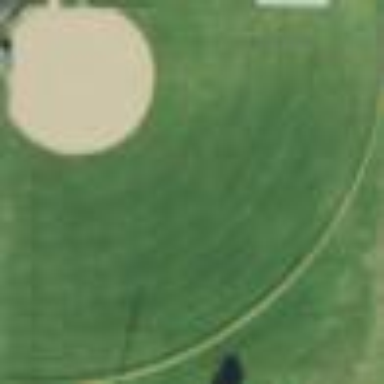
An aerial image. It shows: Baseball pitch for leisure land activities.